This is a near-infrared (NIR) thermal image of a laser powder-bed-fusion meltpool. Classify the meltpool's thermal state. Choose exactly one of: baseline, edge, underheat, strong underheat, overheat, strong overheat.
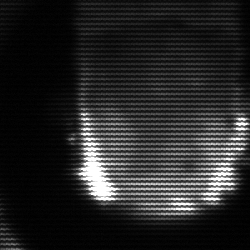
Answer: baseline